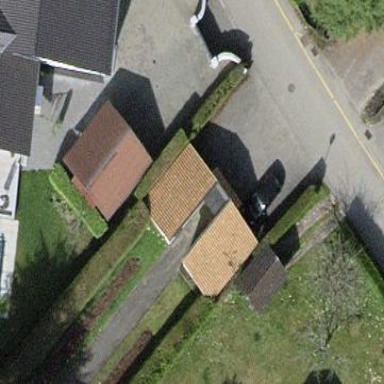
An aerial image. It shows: Garage.